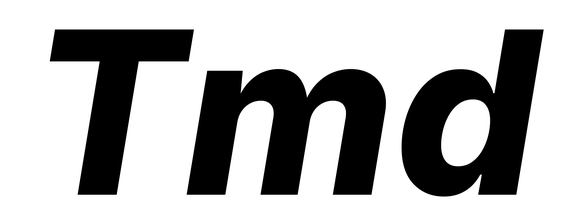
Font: Inter-Italic_ExtraBold_Italic